Question: I want to add two separate layers on the top of one layer (or a pre-trained model) Is that possible for me to do using Pytorch?

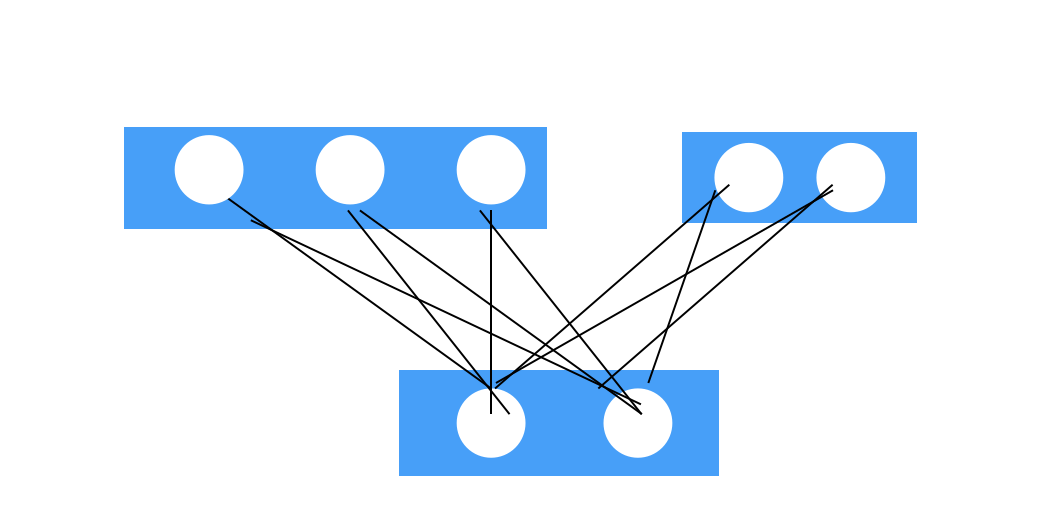
Answer: Yes, when defining your model's 'forward' function, you can specify how the inputs should be passed through the layers.
For example:
'''
def forward(self, X):
X = self.common_layer(X)
X = self.activation_fn(X)
Xa = self.layer_a(X)
Xb = self.layer_b(X)
# now combine outputs of the parallel layers however you please
return self.combining_layer(torch.cat([Xa, Xb]))
'''
Where 'forward' is a member of 'MyNet':
'''
class MyNet(nn.Module):
def __init__(self):
# define common_layer, activation_fn, layer_a, layer_b, and combining_layer
'''
# Training
The model should be trained, just like any other pytorch model.
Because the combined output goes through both 'layer_a' and 'layer_b', computing gradient of the loss will optimize paramaters for both layers. The layers will be optimized seperately as the parameters of their object are independent.
For example.
'''
model = MyNet()
...
optimizer.zero_grad()
predictions = model(input_batch)
loss = my_loss_fn(predictions, ground_truth)
loss.backward()
optimizer.step()
'''